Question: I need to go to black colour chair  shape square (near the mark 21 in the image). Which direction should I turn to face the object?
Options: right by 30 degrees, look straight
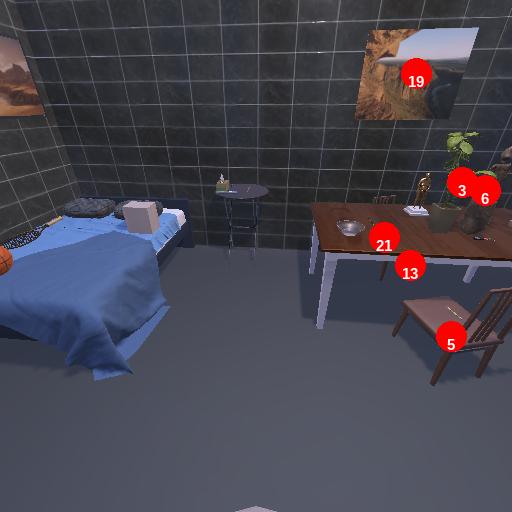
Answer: right by 30 degrees